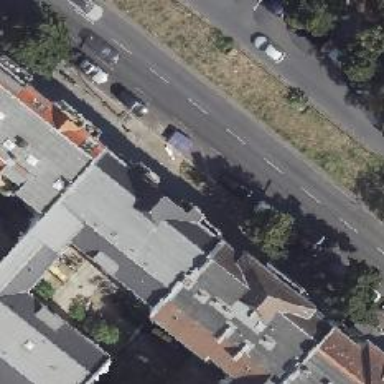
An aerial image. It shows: Bicycle parking located on the sidewalk.